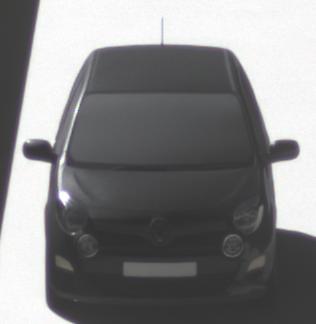
Make: Renault
Model: Twingo 1.2 LEV 16V 75
Detailed model: Twingo (II)
Model produced from: 2012/01
Model produced until: 2014/07
Doors: 3
Color: black
Road condition: dry road
Daytime: morning or afternoon
Contrast: high contrast